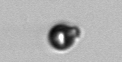
Label: bead